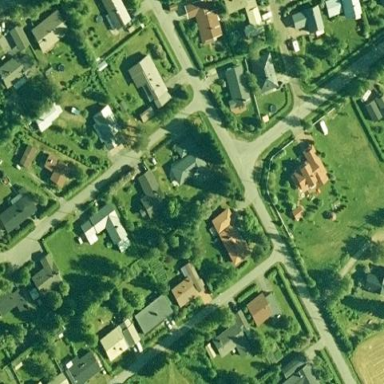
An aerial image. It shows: Residential area.